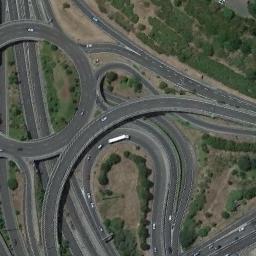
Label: overpass